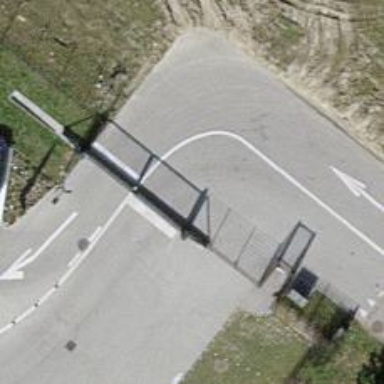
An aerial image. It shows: Gate.